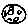
Label: moon